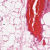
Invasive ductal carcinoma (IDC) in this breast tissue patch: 0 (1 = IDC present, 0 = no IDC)